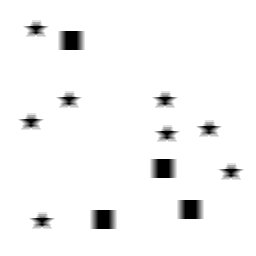
Squares: 4
Triangles: 0
Stars: 8
Total shapes: 12